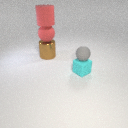
small cyan rubber cube in front of large brown metal cylinder